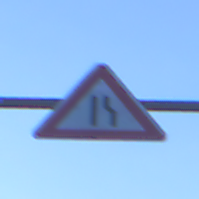
Verkehrszeichen: EinseitigVerengteFahrbahnRechts
Umgebung: Outdoor, Urban
Tageszeit: Dawn
Wetter: PartlyCloudy
Licht: Natural
Jahreszeit: NotSpecified
Kontrast: LowContrast